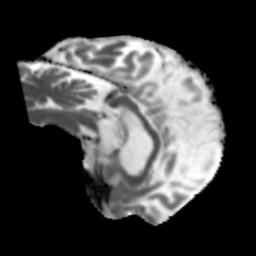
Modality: MD
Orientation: sagittal
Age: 64
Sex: male
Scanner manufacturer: siemens
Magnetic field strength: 3 T
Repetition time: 5.47 s
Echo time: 0.0854 s